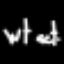
Label: squiggle